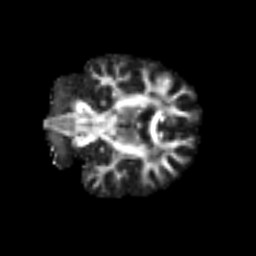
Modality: FA
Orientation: coronal
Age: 62
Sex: male
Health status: ill
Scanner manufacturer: siemens
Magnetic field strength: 3 T
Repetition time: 8.7 s
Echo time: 0.11 s